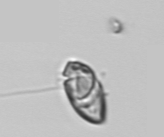
Label: Gyrodinium